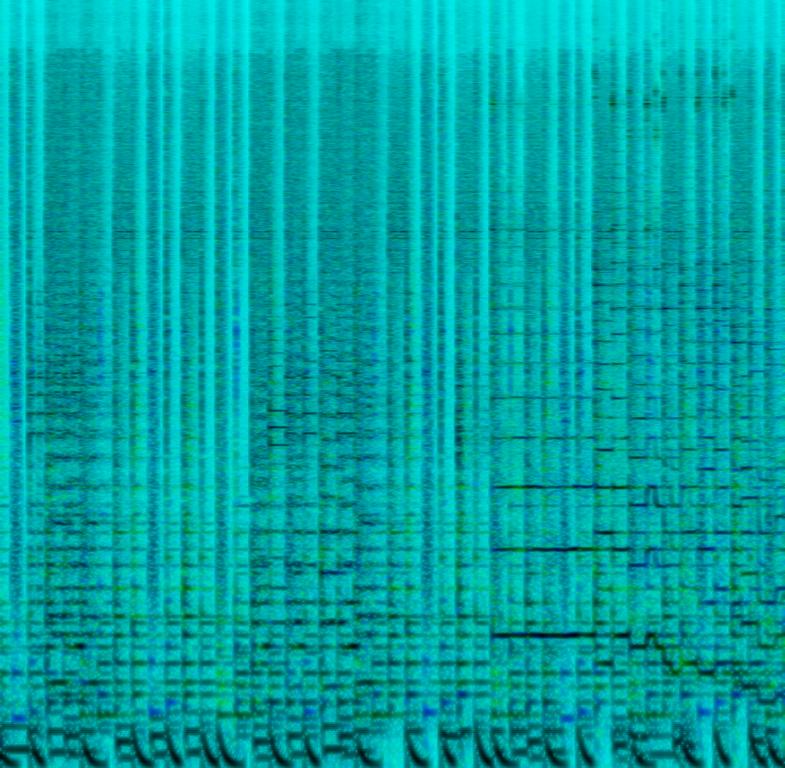
This is a Somali pop music piece. There are multiple layers of the keyboard providing the melodic structure. The rhythmic structure is provided by an electronic drum beat. The atmosphere is energetic and danceable. This piece could be used in the soundtrack of a Somali sit-com as the opening theme.